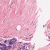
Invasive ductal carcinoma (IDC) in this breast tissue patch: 0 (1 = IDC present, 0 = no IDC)